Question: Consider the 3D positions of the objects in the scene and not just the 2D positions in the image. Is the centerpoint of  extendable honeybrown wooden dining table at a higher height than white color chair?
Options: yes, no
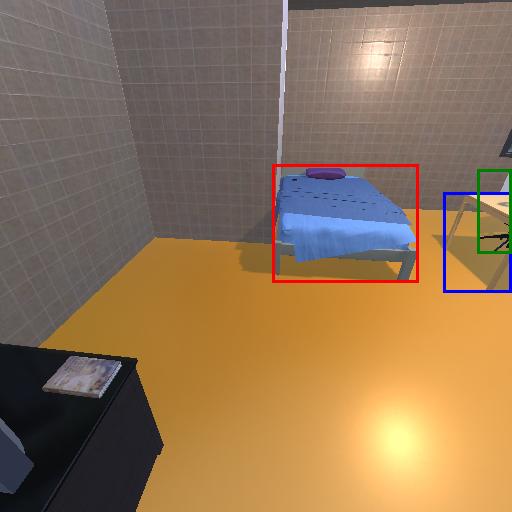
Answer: yes